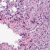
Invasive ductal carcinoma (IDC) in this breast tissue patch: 1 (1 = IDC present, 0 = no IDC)